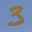
Label: 3